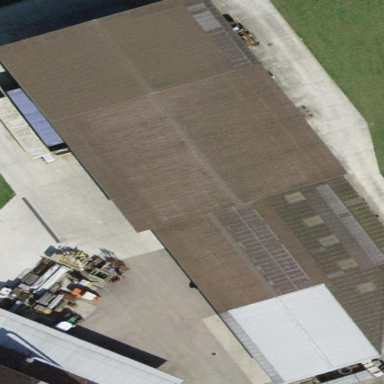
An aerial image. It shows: Industrial building with tile roof.